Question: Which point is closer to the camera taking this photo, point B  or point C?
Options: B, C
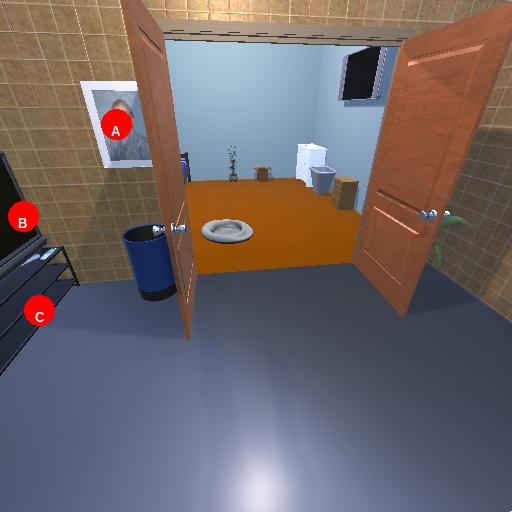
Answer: B